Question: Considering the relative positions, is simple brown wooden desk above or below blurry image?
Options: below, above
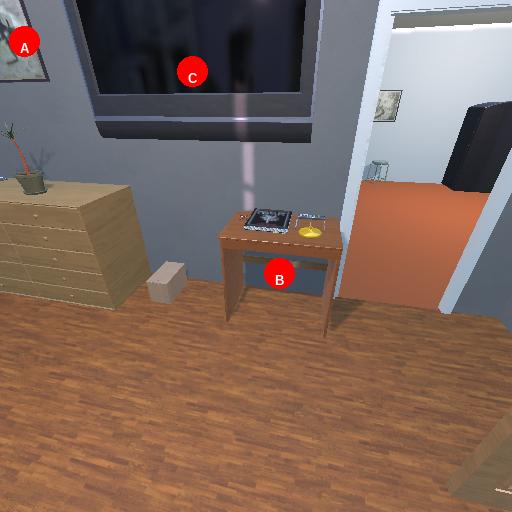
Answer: below